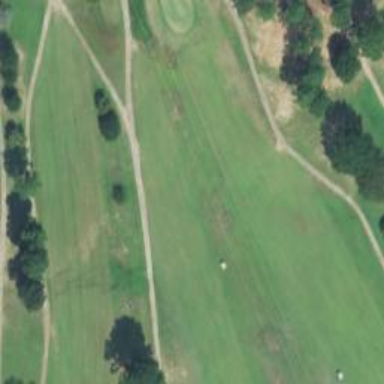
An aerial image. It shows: Path for both road and golf.